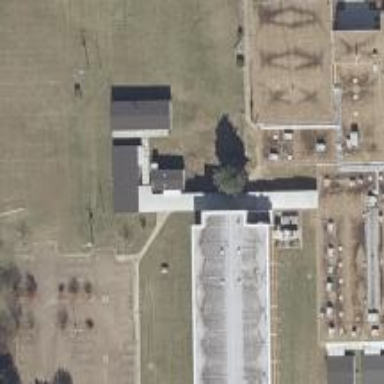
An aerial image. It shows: School.